Question: I'm brand new to binding datagridviews to datasets. I have a created a dataset and (I think) filled it with a table from a sql server DB. But when I try to fill the datagridview, it only shows a blank, 7-column table with column headings like Column1, Column2 etc. I'm sure I'm missing something silly, but don't where to begin to look. Anybody see what's wrong?
- Worth mentioning: the table on sql server is not blank.- Adding initializeComponent does solve it, like in this post <URL>
It seems like my dataset is not getting filled. Dataset1.tables(0) has no rows in it. From the GUI it looks like there is something called AverageWeeklyLabsTableAdapter (see photo below). I guess I assumed datasets worked like LINQ to SQL where the object is just filled with the data automatically, but maybe you need to call code to fill the dataset?
The on load event...
'''
Dim myBindingSource As BindingSource = New BindingSource
myBindingSource.DataSource = DataSet1.Tables(0) //has no rows
DataGridView1.DataSource = myBindingSource
DataGridView1.ReadOnly = True
'''
The dataset

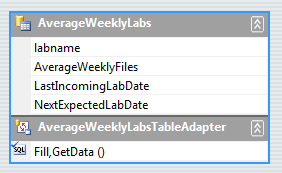
Answer: When I load data to a 'datagridview', I use a 'BindingSource' but from your limited code it doesn't look like you are doing that.
So you would Fill your 'DataSet' with the table data then load your 'BindingSource' with your data, similar to this (code shortened for brevity):
'''
dataAdapter.Fill(table);
bindingSource1.DataSource = table;
datagridview1.DataSource = bindingSource1;
'''
Based on your EDIT it doesn't appear that you are actually populating your data. You have to use the Fill from the table adapter to get the data from the database. Also, .net will expect a specific object-type for the datatable (based on the dataset) Kind of like this:
'''
var adapter = new AverageWeeklyLabsTableAdapter();
var dataTable = new myForm.DataSet1.AverageWeeklyLabsDataTable
adapter.Fill(dataTable);
bindingSource1.DataSource = dataTable;
datagridview1.DataSource = bindingSource1;
'''
Here is another question on SO about tableadapters:
<URL>